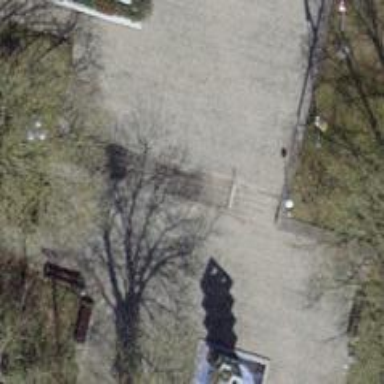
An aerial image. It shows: Set of steps on the road.